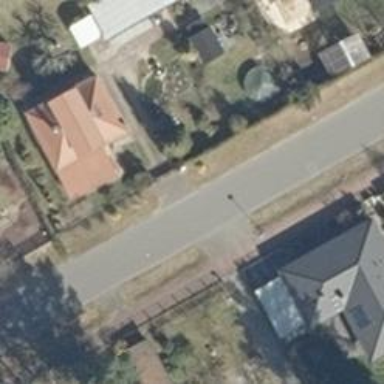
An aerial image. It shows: Residential road with asphalt surface and sidewalk on the left side.